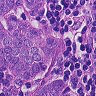
Metastatic tissue present: yes